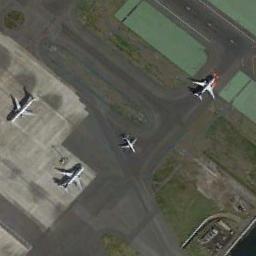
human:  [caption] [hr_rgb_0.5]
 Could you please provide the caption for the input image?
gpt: There are four white planes and several lawns on the ground .

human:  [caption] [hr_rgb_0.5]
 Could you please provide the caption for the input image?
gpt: Four planes are parked on the open space and on the runway beside the grass .

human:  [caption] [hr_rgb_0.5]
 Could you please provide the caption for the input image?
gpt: There are two planes on the runway, Two planes in the open space next to the runway, And a few lawns beside the runway .

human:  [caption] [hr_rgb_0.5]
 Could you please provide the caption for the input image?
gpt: Two face-to-face planes parked on the airport and two passing planes on the runway .

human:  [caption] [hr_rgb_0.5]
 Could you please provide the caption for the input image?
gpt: Four planes are in the clearing next to the grass .